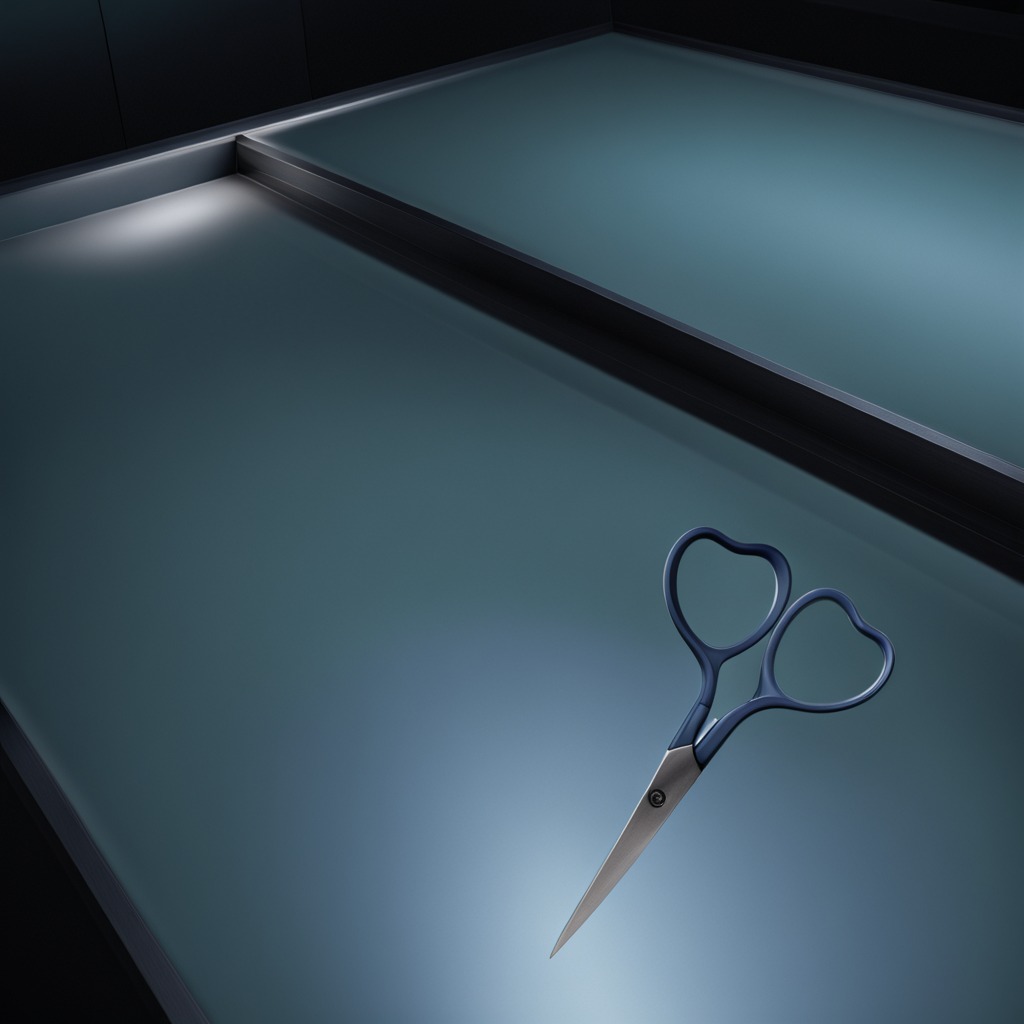
A scissor lying on the table in a railway signal maintenance room.